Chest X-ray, PA view. Patient: 39 years old, sex F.
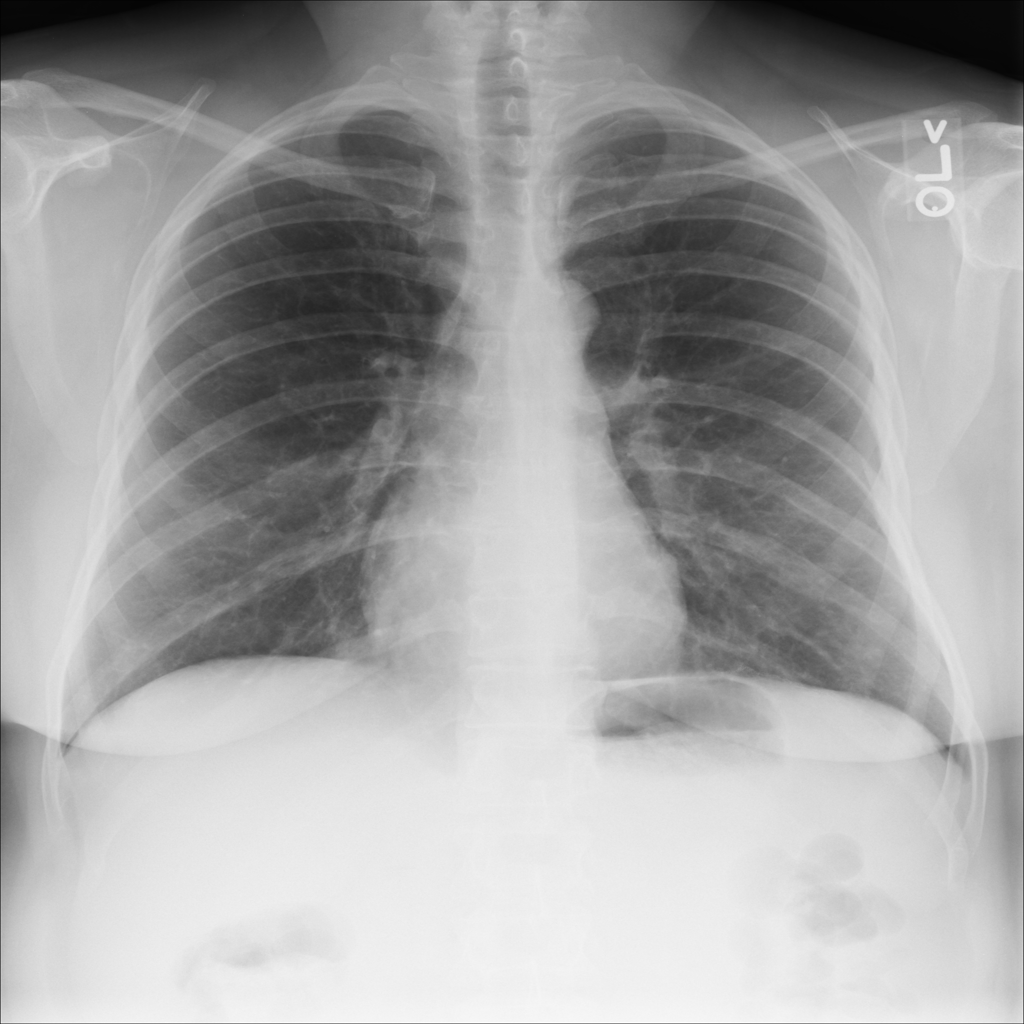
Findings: No Finding